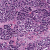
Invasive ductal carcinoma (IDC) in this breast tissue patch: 1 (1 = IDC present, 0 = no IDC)